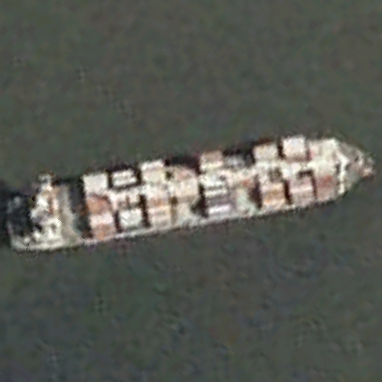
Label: civil